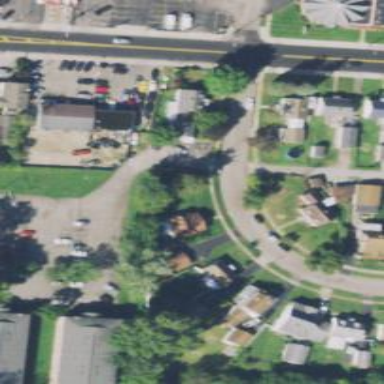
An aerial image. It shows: Residential road with separate sidewalk.